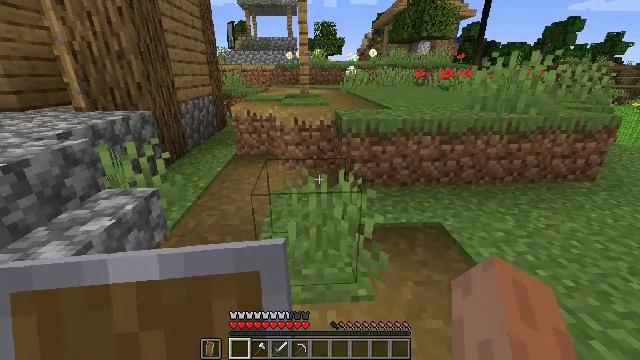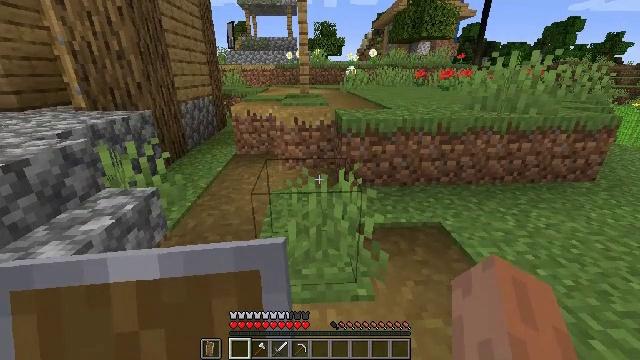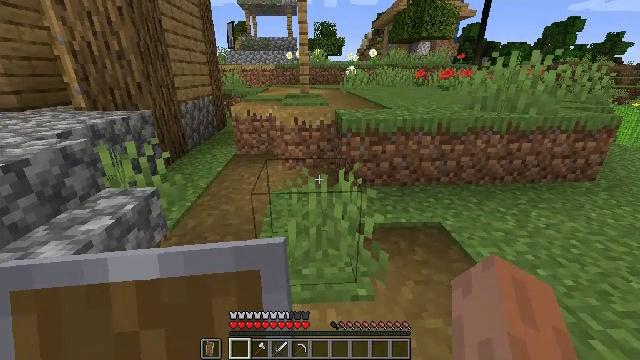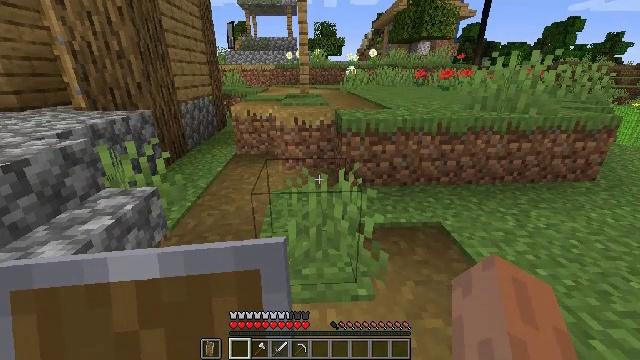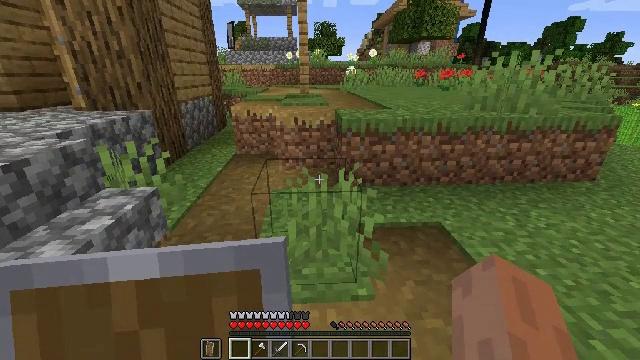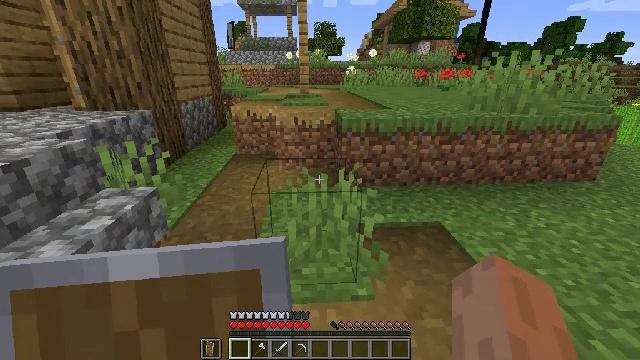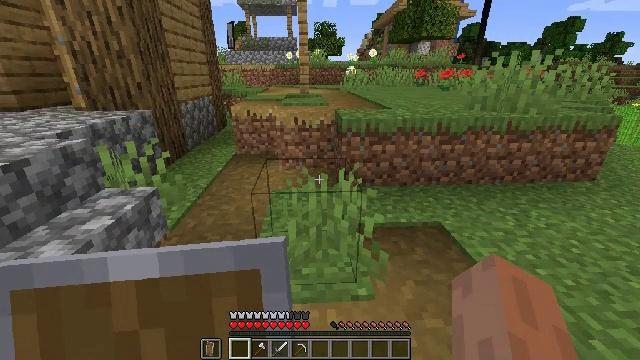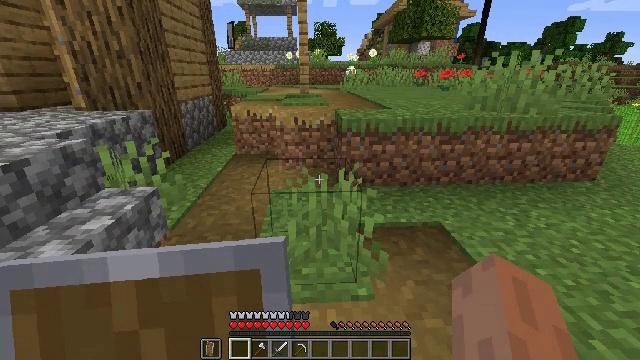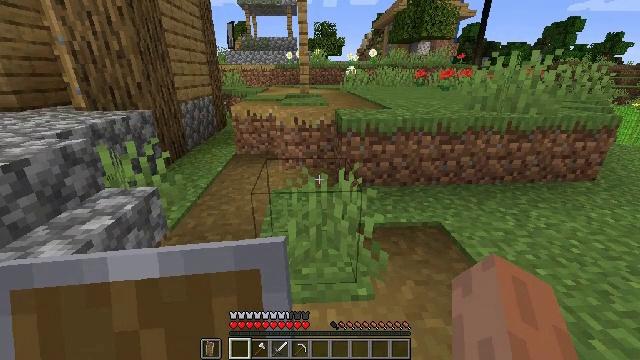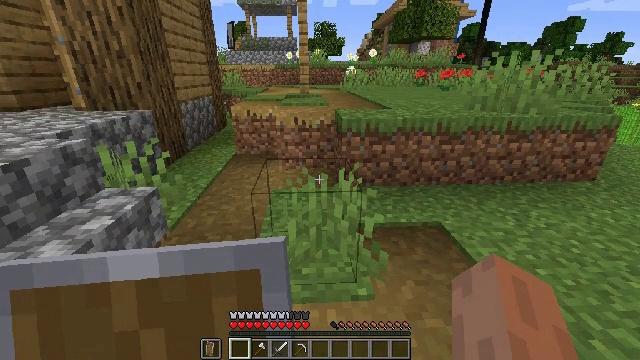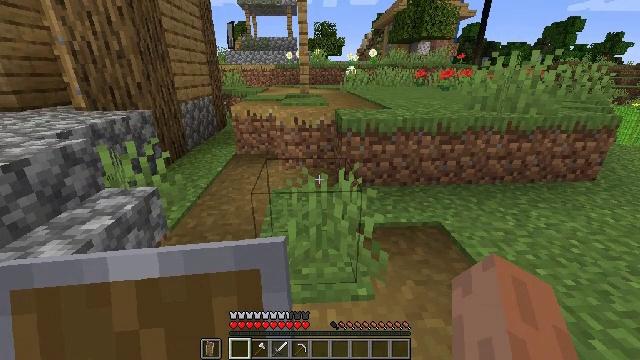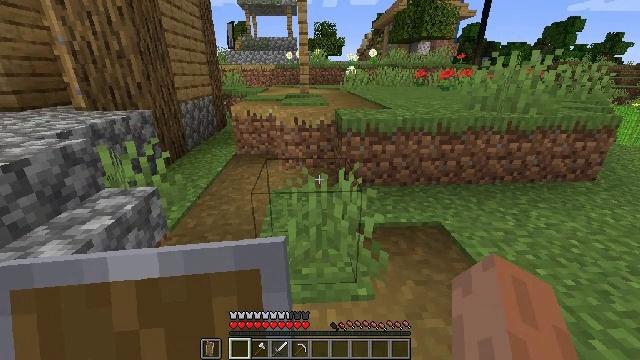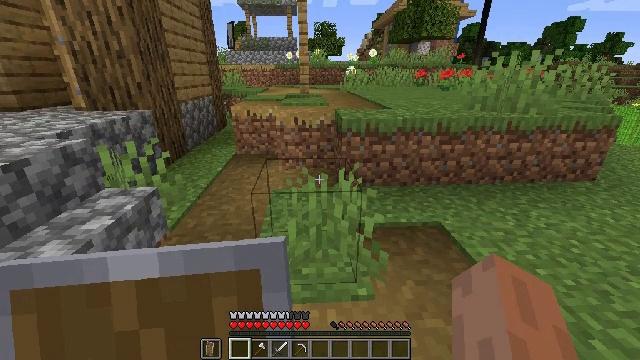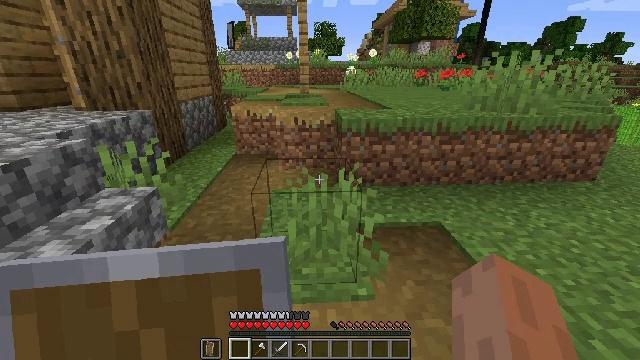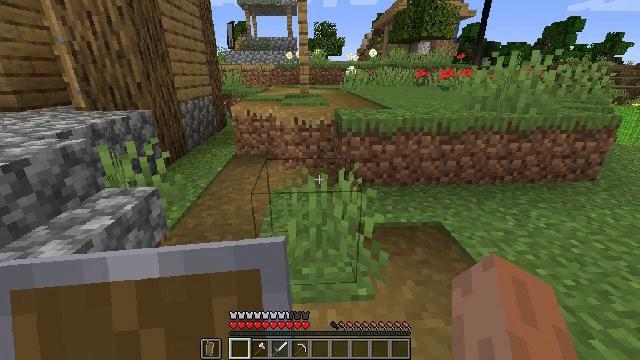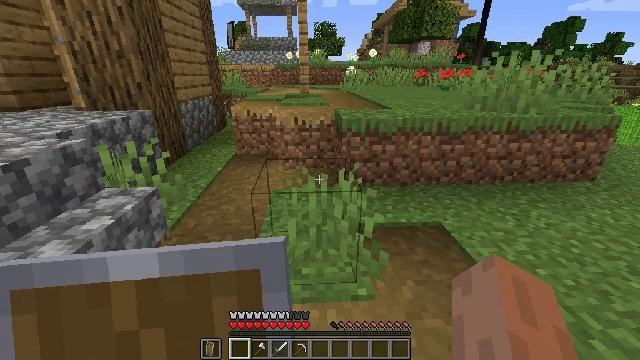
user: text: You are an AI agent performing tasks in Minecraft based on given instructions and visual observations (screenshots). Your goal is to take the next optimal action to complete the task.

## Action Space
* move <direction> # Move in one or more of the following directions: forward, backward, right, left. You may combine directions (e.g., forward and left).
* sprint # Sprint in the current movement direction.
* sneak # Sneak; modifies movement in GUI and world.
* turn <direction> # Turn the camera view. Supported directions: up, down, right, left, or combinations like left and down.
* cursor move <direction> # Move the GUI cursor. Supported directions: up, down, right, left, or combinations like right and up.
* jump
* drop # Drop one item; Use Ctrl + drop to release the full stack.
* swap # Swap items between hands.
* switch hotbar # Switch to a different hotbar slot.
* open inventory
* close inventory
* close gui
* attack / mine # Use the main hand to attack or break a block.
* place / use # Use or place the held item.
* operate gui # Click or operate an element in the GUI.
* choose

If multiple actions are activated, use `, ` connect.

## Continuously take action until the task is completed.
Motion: motion action
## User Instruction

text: craft item air
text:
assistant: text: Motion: no_op
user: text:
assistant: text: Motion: no_op
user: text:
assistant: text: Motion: no_op
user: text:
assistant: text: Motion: no_op
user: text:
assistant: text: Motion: no_op
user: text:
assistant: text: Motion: no_op
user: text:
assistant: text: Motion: no_op
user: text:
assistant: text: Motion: no_op
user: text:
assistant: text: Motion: no_op
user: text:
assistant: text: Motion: no_op
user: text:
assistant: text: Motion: no_op
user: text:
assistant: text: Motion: no_op
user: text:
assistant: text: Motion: no_op
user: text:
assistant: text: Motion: no_op
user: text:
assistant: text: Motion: no_op
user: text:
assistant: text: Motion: no_op
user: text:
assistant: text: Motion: no_op
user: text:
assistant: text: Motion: no_op
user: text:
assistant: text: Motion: no_op
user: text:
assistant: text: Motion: no_op
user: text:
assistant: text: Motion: no_op
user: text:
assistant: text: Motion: no_op
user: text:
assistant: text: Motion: no_op
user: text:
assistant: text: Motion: no_op
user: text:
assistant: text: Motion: no_op
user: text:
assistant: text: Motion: no_op
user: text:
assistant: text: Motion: no_op
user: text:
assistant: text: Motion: no_op
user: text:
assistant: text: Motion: no_op
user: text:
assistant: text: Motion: no_op